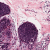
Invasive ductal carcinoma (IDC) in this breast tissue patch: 0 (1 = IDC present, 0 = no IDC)